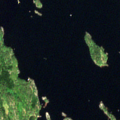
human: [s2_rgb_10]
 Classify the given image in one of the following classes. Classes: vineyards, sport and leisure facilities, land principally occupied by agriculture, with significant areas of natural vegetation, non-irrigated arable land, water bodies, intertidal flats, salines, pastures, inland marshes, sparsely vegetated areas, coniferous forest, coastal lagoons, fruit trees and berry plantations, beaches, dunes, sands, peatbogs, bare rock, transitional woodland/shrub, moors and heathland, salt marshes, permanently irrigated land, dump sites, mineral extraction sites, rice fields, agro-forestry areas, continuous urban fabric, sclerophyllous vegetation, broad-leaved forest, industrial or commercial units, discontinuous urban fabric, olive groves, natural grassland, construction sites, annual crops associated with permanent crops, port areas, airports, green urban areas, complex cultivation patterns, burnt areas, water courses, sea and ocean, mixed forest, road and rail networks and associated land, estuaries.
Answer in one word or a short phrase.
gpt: coniferous forest, mixed forest, water bodies